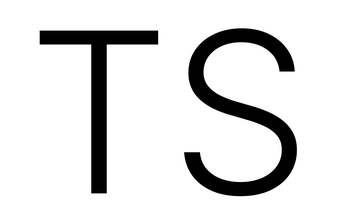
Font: Inter_Light